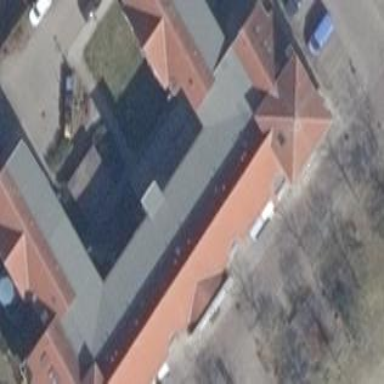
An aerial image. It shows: Flat roof building with grey roof.